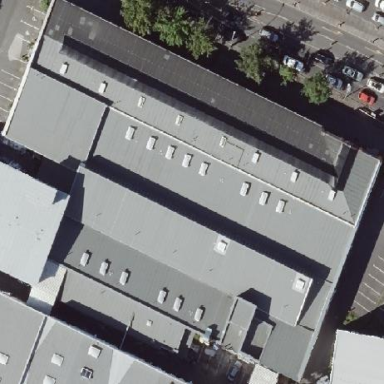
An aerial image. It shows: Building.